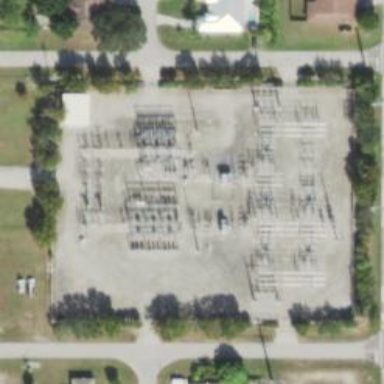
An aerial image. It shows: Switch used for power control.